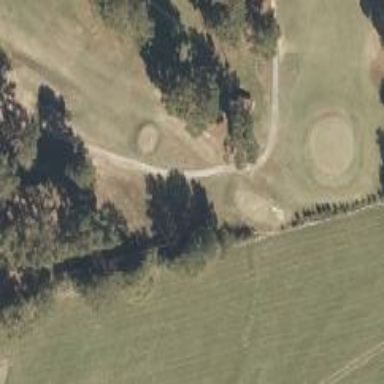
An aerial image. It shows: Grassy area designated as golf tee.